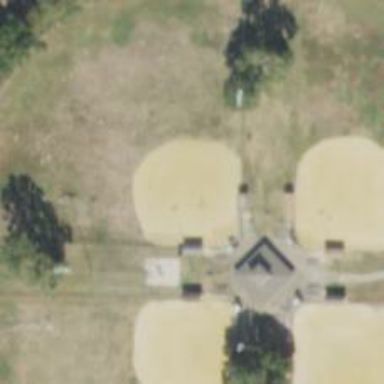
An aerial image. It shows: Baseball pitch for leisure land activities.